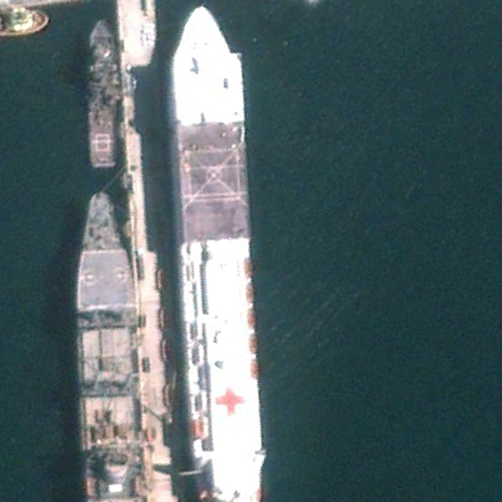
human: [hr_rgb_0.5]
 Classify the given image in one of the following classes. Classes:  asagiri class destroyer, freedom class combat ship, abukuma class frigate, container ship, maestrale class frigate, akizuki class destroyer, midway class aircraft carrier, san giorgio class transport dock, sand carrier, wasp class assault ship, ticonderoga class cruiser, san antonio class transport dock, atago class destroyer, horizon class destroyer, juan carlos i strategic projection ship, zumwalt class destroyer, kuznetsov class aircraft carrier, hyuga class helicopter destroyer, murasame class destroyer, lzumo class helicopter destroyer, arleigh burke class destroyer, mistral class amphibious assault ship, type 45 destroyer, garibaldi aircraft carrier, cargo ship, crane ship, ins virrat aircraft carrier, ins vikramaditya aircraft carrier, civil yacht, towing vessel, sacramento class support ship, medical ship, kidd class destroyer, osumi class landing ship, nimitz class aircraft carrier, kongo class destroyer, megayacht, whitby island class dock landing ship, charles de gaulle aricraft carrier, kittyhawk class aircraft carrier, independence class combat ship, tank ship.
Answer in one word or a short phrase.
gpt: Medical ship